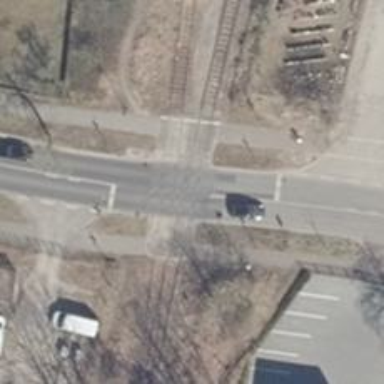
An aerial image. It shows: Uncontrolled level railway crossing with saltire marking.